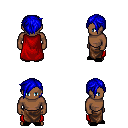
a pixel art fantasy rpg character, male body template, human, dark skin, red cape, robe skirt, blue pixie cut hairstyle, black slippers, four views (front, back, left, right), 2x2 character sprite sheet, small pixel art, hard edges, no anti-aliasing